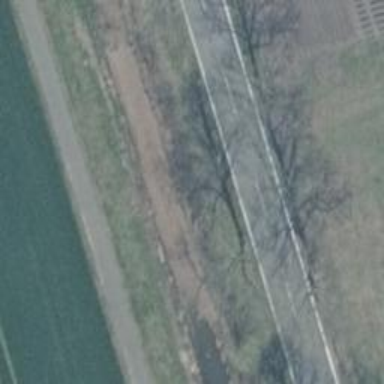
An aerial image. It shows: Row of deciduous broadleaved trees.